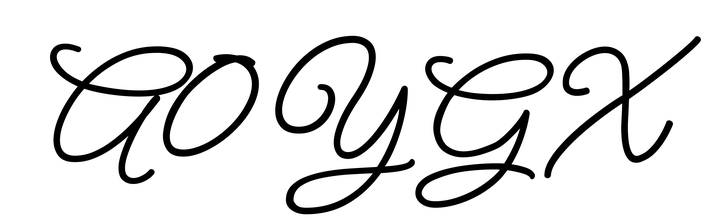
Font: MeowScript-Regular